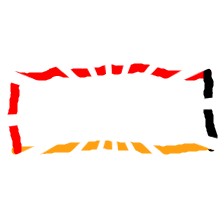
Shape: rectangle